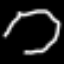
Label: octagon